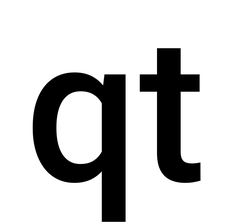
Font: Roboto_Medium